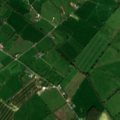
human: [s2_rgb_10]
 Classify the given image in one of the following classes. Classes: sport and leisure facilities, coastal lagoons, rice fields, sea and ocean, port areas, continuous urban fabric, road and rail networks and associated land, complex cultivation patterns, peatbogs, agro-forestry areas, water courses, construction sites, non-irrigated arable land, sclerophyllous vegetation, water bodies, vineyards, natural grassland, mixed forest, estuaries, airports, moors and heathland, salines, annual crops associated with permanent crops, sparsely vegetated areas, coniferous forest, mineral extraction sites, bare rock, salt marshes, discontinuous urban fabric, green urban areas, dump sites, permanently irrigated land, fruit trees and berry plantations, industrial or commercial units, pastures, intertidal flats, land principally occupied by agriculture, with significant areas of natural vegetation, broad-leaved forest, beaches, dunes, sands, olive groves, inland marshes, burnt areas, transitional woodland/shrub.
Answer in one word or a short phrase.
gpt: pastures